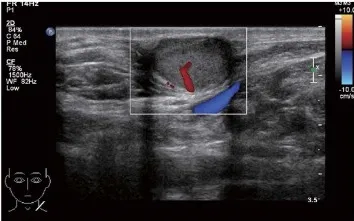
Images of patient and subcutaneous nodules. (B) Gray-scale ultrasound shows a hypoechoic nodule in the subcutaneous soft tissue of left neck (size were 16 x 11 mm), with wider than taller, well-defined border, irregular margin, perinodular, and intranodular flow and absence of calcification and peripheral halo.
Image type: radiology (ultrasound)